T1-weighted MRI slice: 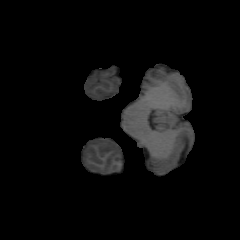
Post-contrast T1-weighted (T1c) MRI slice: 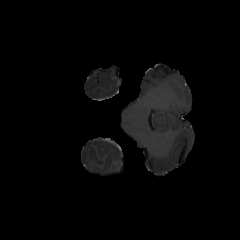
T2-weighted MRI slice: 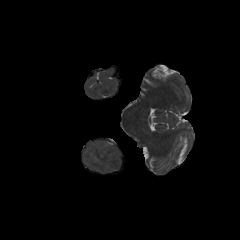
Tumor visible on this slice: no